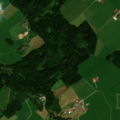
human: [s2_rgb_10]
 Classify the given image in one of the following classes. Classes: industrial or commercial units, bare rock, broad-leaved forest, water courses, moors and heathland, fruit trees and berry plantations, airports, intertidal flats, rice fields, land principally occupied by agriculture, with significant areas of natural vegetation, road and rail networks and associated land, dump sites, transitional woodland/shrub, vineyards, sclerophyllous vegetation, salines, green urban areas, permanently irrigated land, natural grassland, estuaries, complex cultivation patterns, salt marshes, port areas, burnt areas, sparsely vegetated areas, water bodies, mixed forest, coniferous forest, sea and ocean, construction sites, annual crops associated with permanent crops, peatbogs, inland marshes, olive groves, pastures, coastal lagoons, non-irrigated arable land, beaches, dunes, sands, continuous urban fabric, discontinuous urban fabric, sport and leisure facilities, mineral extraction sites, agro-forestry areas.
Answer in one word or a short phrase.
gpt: pastures, mixed forest